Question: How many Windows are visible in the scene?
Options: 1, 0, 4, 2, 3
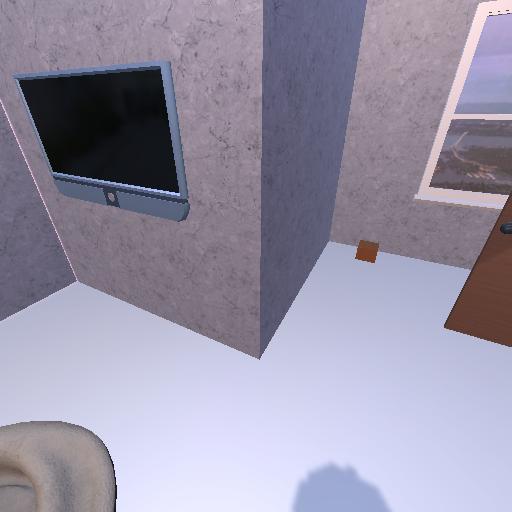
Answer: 1